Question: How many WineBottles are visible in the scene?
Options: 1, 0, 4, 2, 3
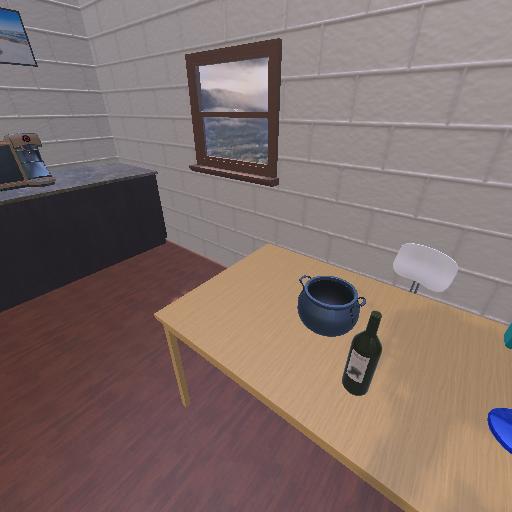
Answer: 1